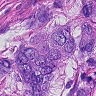
Metastatic tissue present: yes